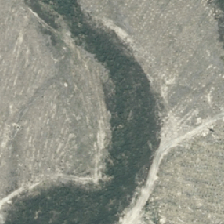
Land cover: herbaceous_freshwater_vege